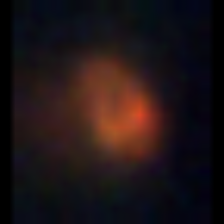
Taxon: NanoPlankton
Group: Other